Interaction volume radius: 5 \u00c5
Interaction volume height: 20 \u00c5
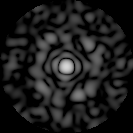
Disorder parameter: 0.8416